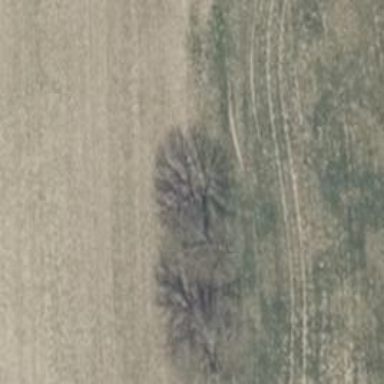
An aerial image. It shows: Deciduous broadleaved tree.